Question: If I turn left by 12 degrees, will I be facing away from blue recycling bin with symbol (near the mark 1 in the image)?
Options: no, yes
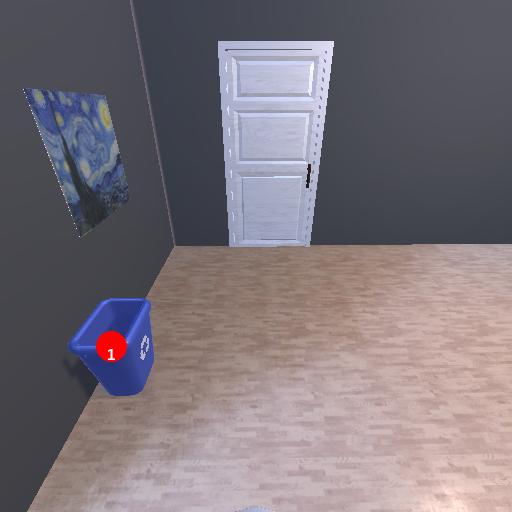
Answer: no